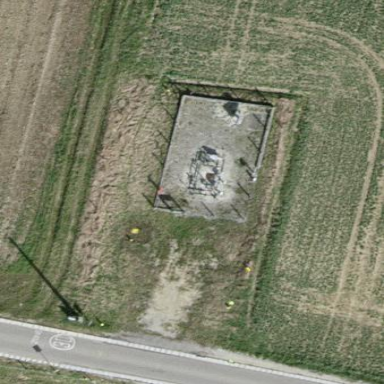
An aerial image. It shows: Distribution substation surrounded by fence.